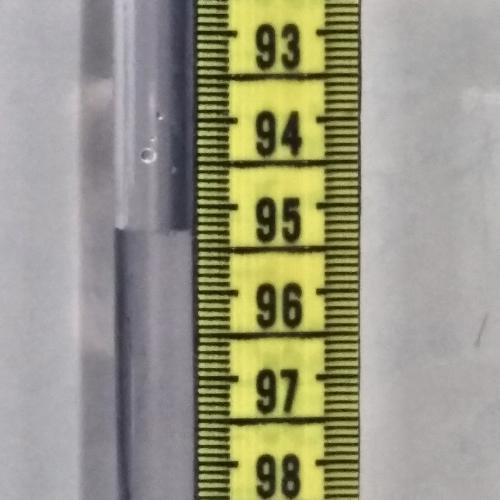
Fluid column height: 95.3 cm